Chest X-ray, AP view. Patient: 53 years old, sex M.
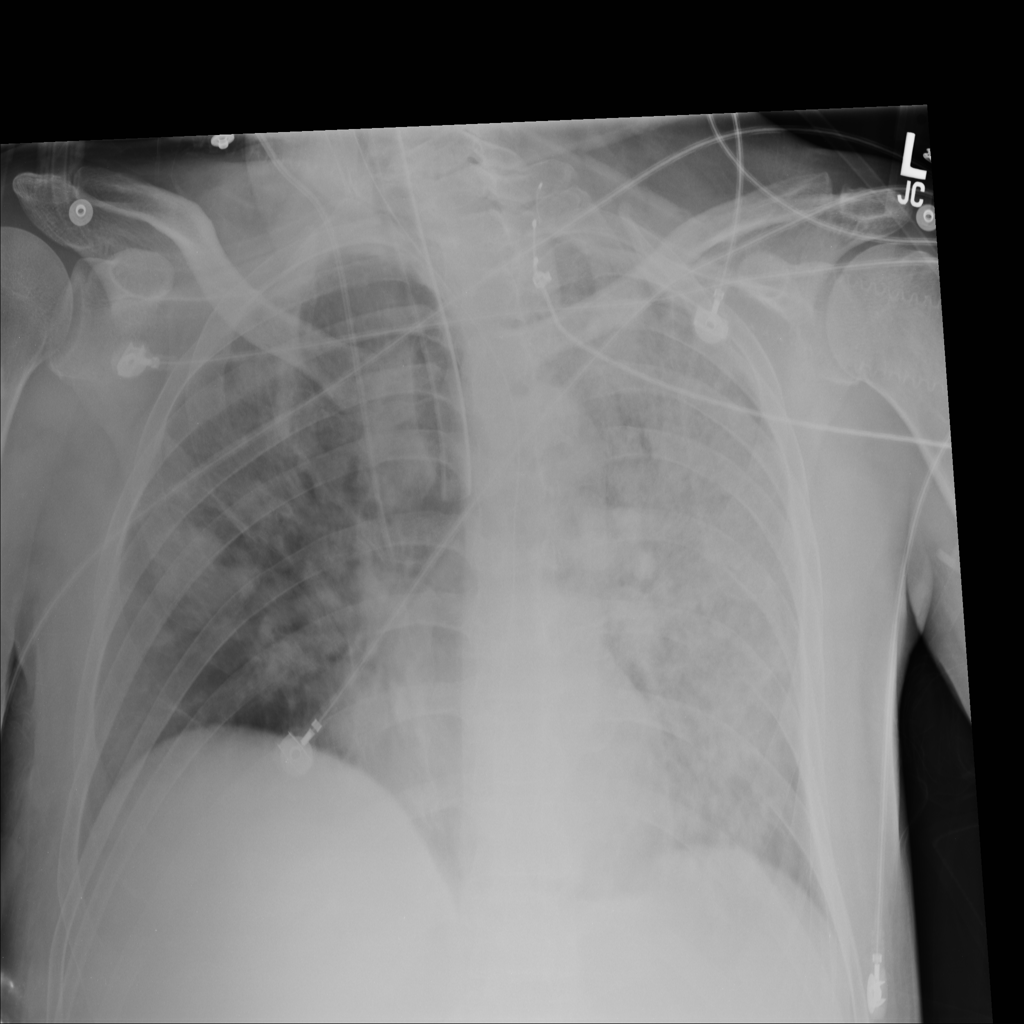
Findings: No Finding